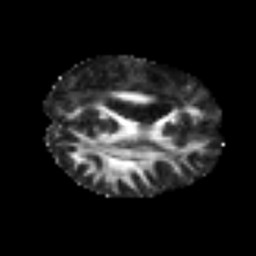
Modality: FA
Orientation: axial
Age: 39
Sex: female
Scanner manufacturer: siemens
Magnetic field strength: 3 T
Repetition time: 6.1 s
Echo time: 0.101 s